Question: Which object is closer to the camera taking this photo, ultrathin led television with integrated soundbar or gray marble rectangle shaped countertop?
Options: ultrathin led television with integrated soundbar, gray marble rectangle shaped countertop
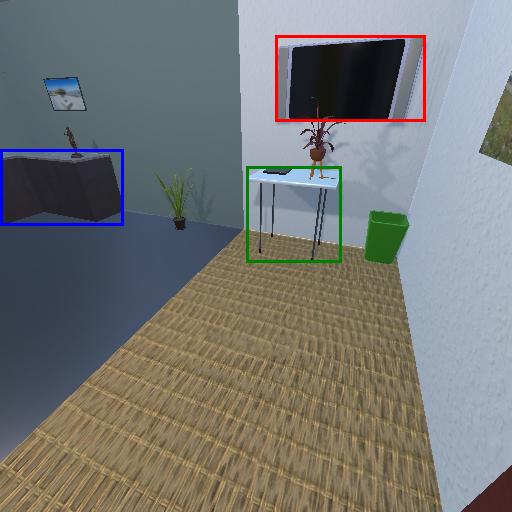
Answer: ultrathin led television with integrated soundbar